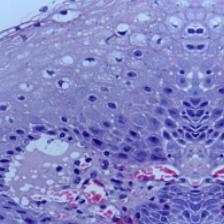
Diagnosis: OSCC